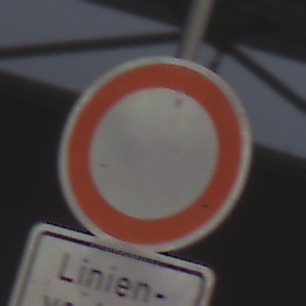
Verkehrszeichen: VerbotFahrzeugeAllerArt
Zusatzzeichen unten: BesondereFahrzeugeUndTransportgueter2
Umgebung: Outdoor, Suburban
Tageszeit: MorningAfternoon
Wetter: Overcast
Licht: Natural
Jahreszeit: NotSpecified
Kontrast: LowContrast